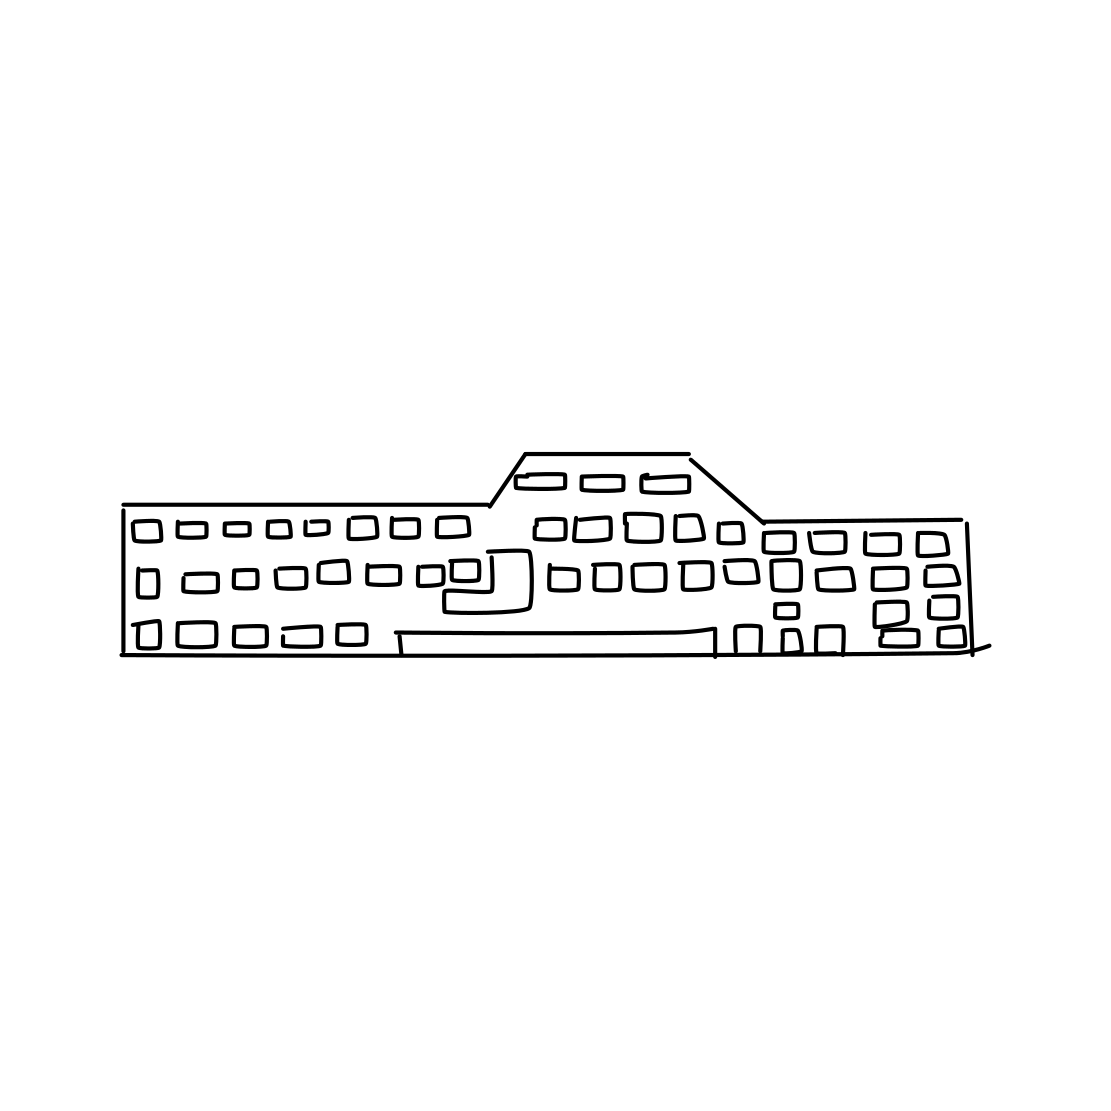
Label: keyboard